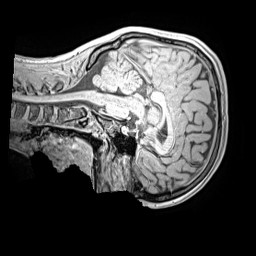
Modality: MP2RAGE
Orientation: sagittal
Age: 13
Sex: male
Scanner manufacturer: siemens
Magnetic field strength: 3 T
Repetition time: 4 s
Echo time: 0.00299 s